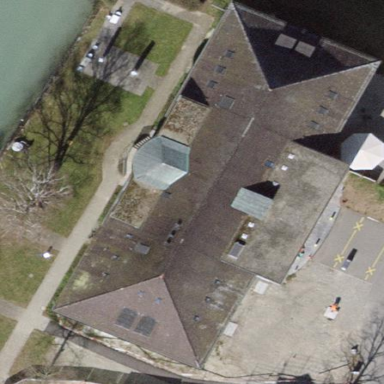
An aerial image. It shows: Hospital building with hipped roof shape.